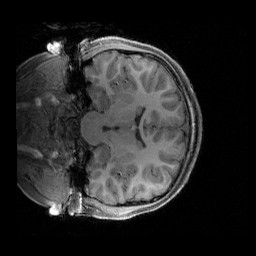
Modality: T1w
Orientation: coronal